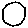
Label: circle